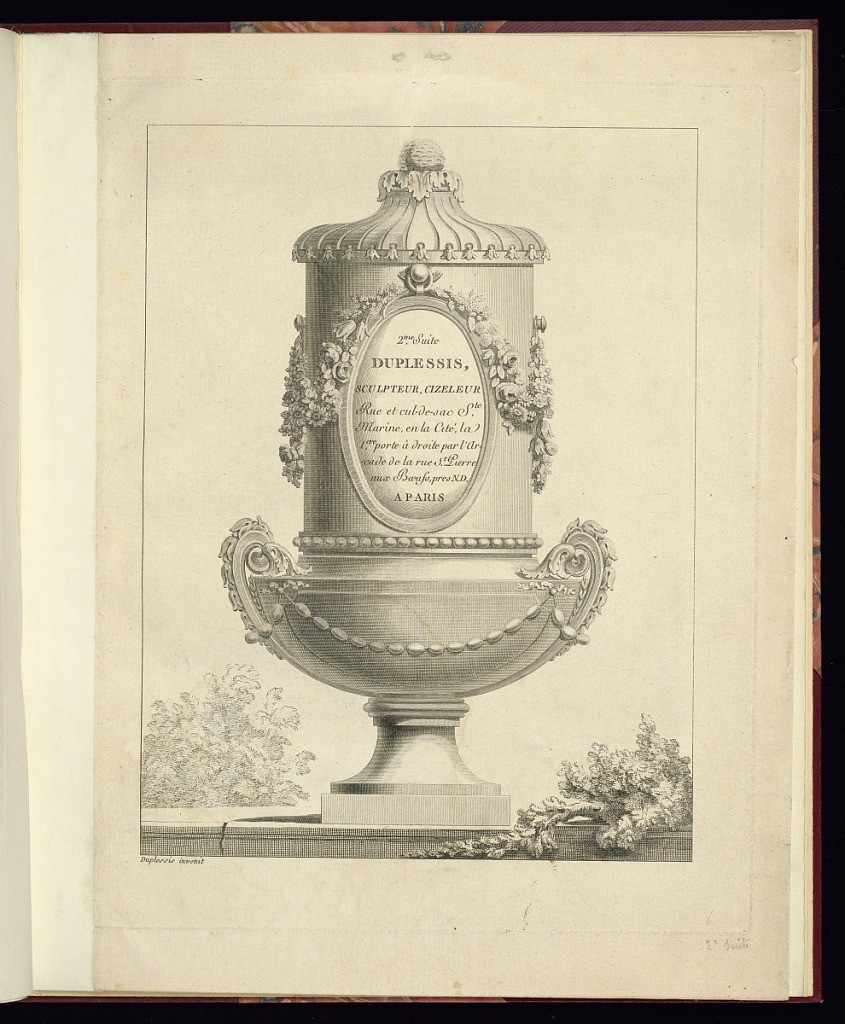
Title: Title Page
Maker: Jean Claude Thomas Duplessis, French, 1730-1783
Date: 1775-1780
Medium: Etching on paper
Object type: Print
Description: Lidded vase with two small scroll handles. The vase has a long neck with a large oval medallion, on which is inscribed the title of the series and the location of Duplessis Fils' place, and which has a garland of flowers draped over it. The vase is elevated on a platform with shrubbery nearby, and with indication of trees in the background. The plate is signed but not numbered.